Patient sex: M
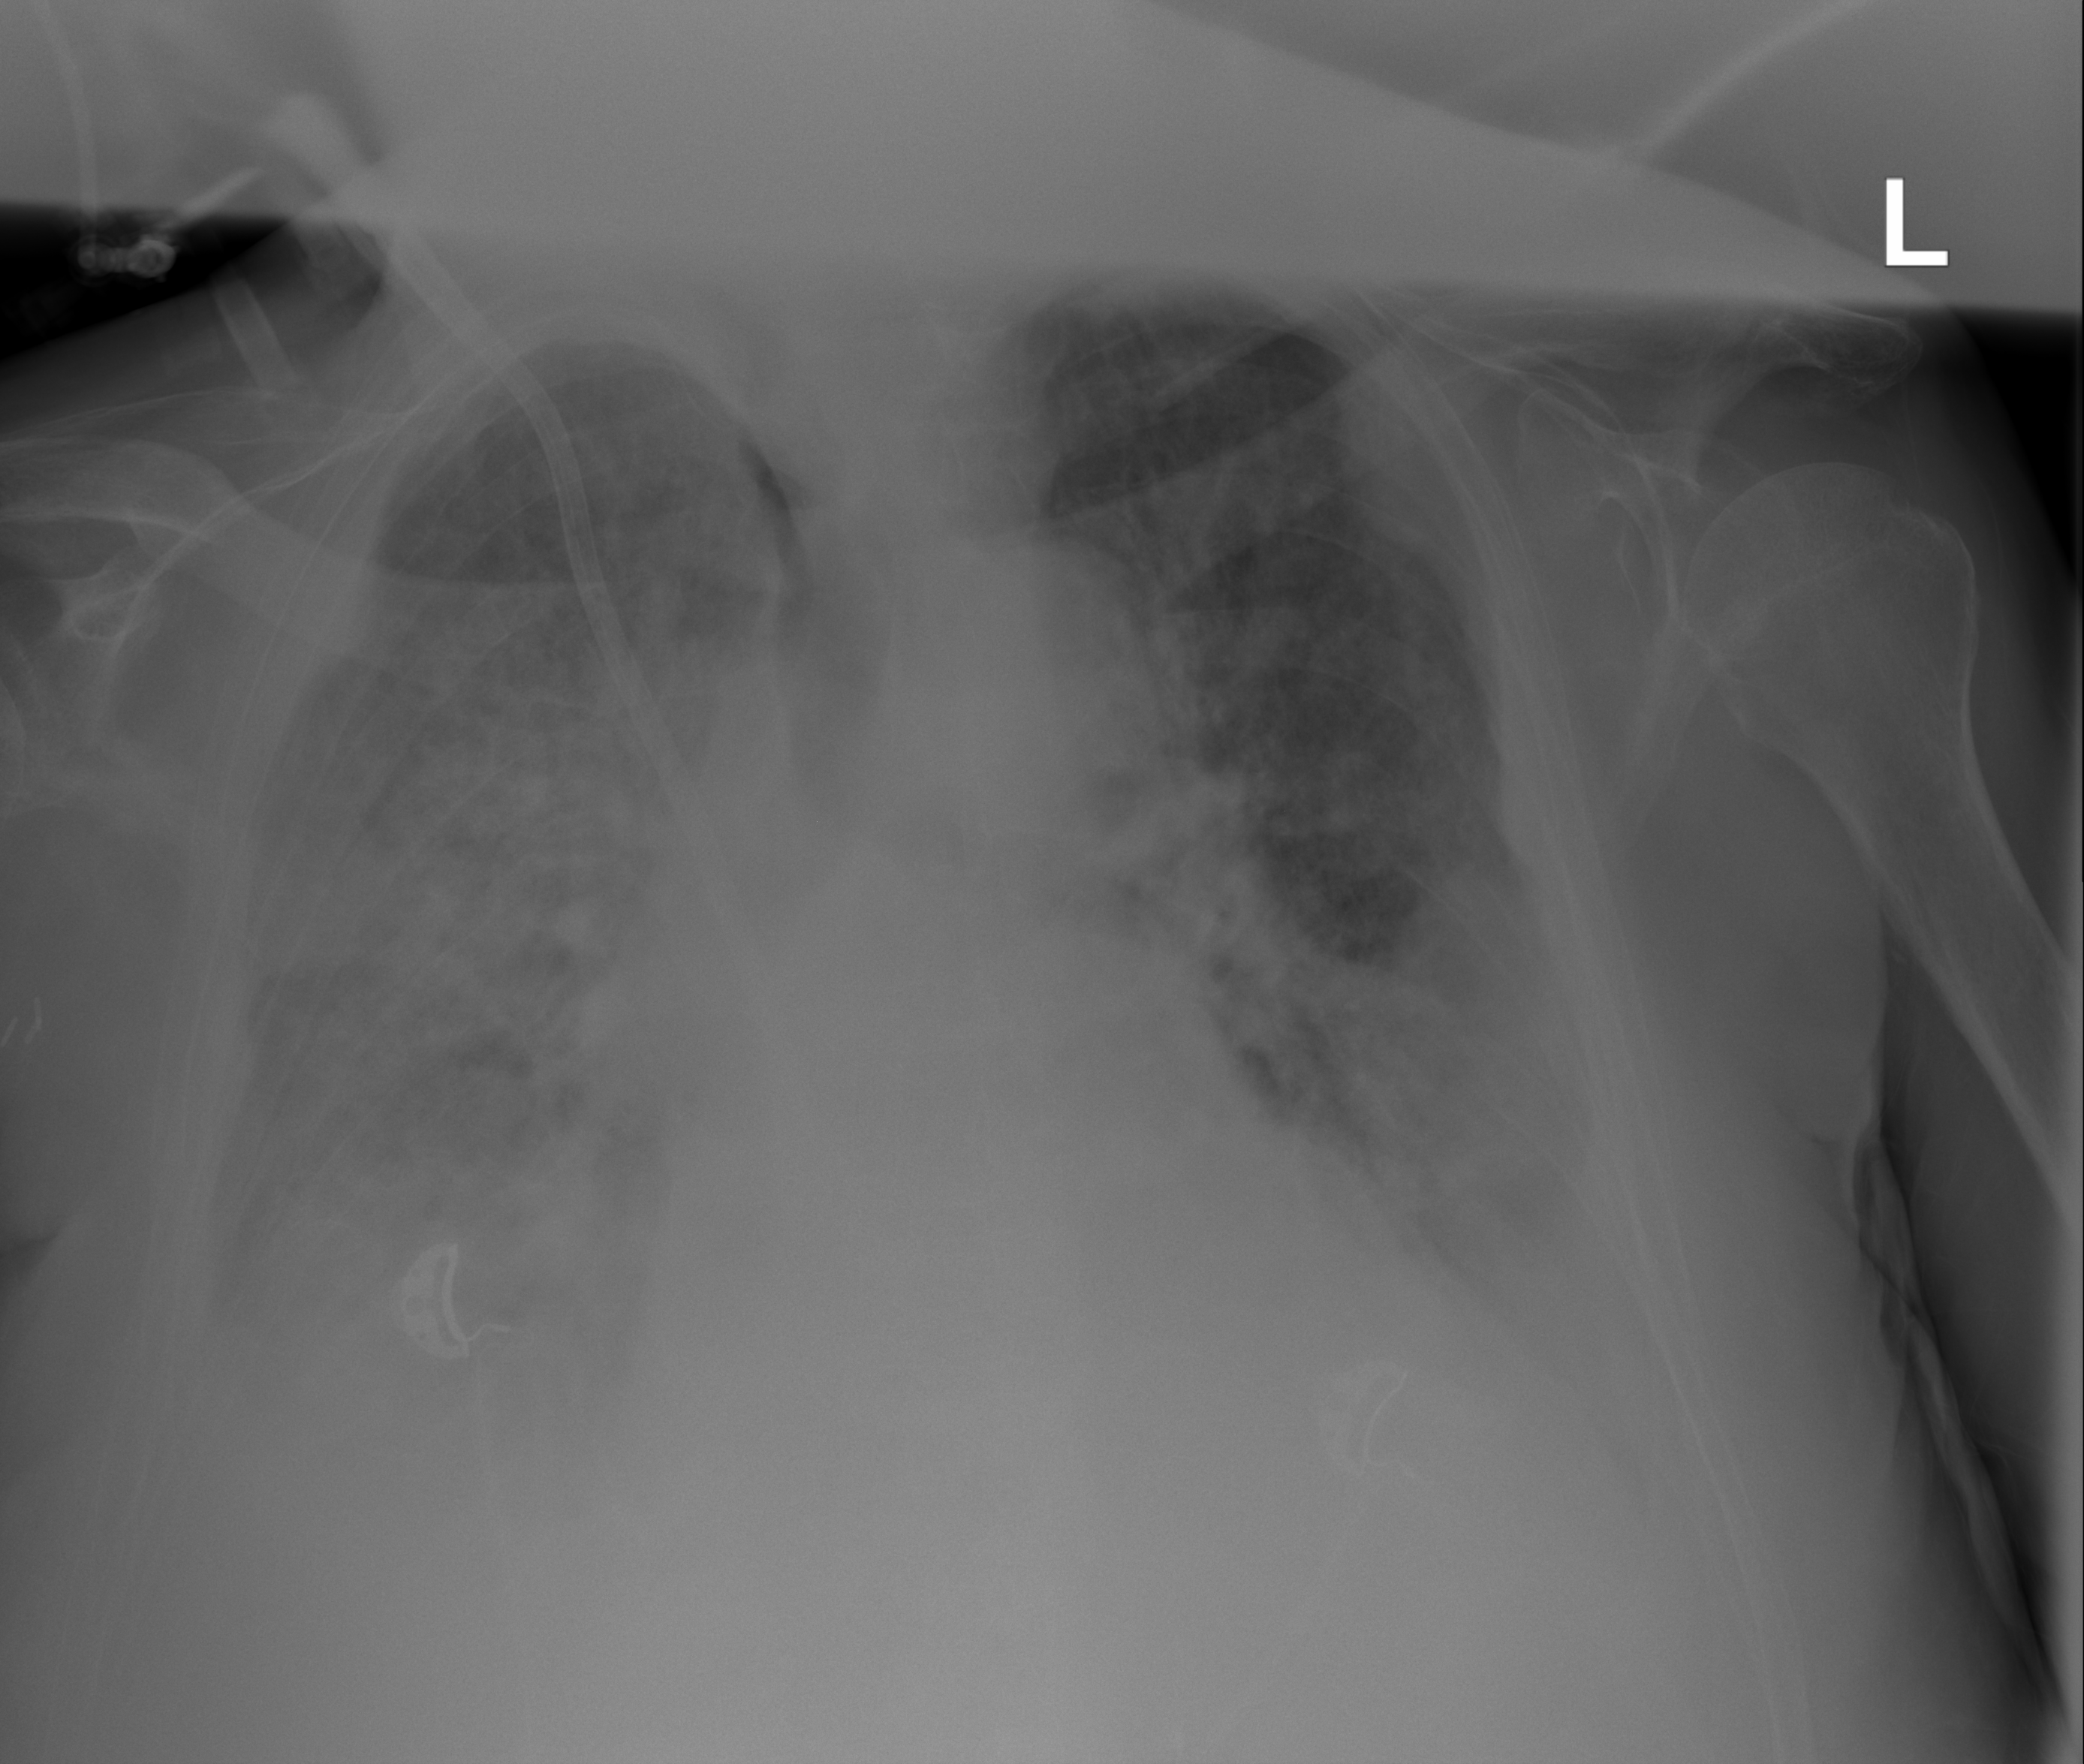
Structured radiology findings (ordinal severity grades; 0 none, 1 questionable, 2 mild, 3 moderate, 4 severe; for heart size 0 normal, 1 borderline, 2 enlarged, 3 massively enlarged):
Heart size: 2
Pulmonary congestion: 3
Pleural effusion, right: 2
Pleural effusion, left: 2
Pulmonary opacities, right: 4
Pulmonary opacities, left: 3
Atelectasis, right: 3
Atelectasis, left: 2